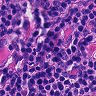
Metastatic tissue present: no